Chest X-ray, PA view. Patient: 43 years old, sex F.
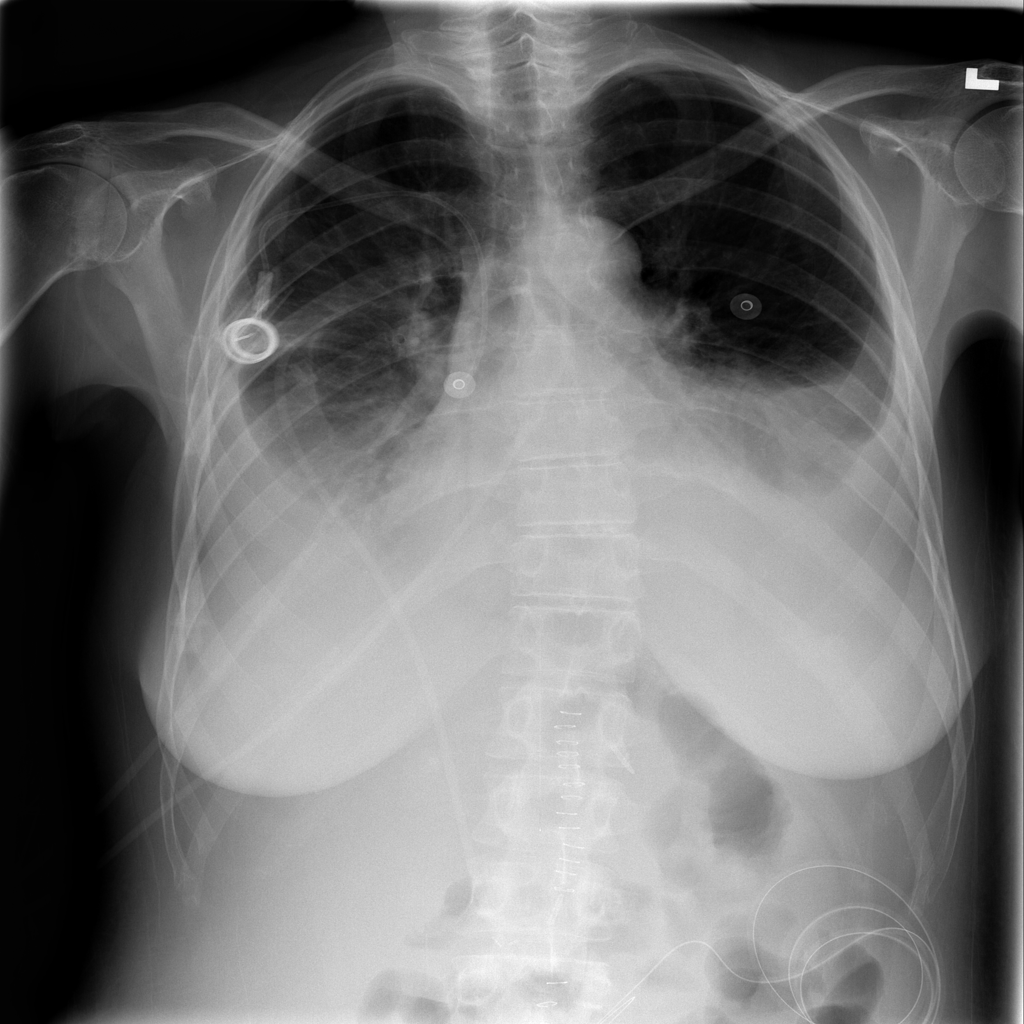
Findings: Atelectasis, Effusion